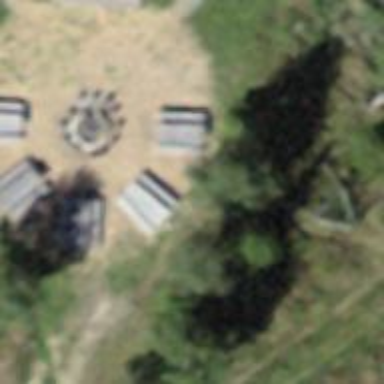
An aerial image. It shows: Picnic table located in leisure land area.